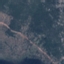
Land use / land cover class: HerbaceousVegetation